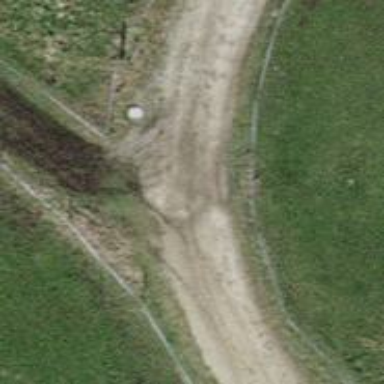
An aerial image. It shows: Gravel track with grade 2 quality.